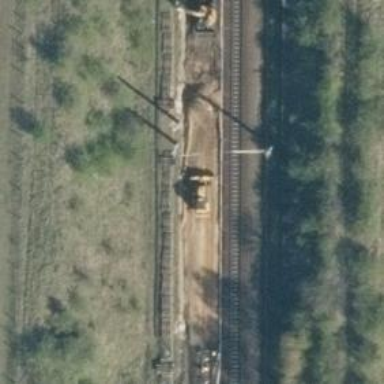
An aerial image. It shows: Milestone along the railway with catenary mast.